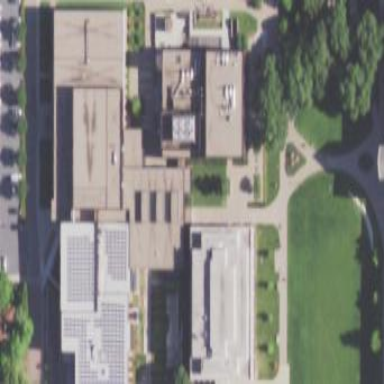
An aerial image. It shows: University building.